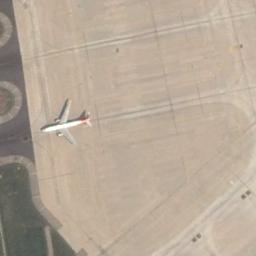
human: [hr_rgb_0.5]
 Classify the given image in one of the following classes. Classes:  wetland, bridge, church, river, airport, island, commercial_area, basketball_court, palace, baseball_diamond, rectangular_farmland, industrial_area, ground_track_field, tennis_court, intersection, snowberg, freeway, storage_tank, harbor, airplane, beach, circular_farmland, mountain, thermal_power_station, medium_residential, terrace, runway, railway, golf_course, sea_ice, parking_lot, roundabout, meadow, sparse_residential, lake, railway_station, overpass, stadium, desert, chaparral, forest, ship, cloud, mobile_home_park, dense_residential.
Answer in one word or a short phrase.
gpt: airplane